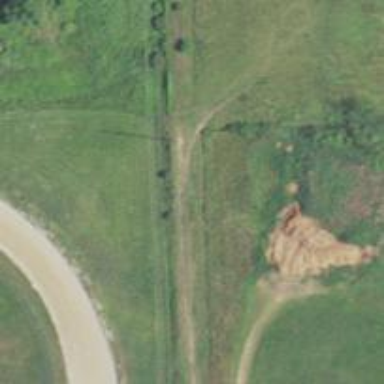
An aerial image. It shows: Power pole.